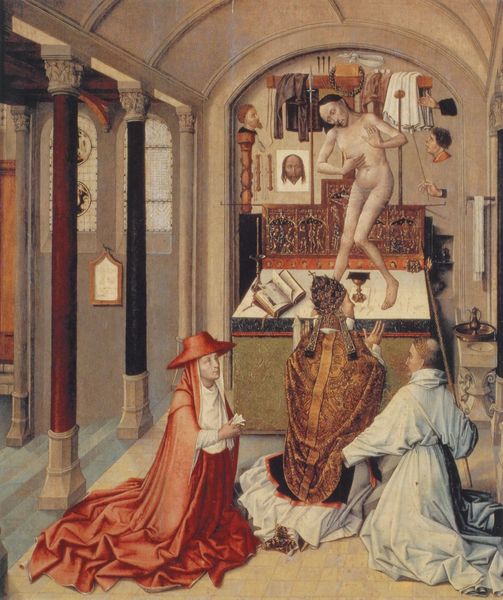
Titel: Die Messe des Hl. Gregor
Künstler: Robert Campin
Institution: Brüssel, Musées Royaux d’Art et d’Histoire
Schlagwörter: akt, gemälde, mann, nackt, umhang, weiß, menschen, fenster, handschuh, holz, hut, kleider, raum, schwarz, säule, säulen, rot, bibel, falten, haupt, kleidung, innenraum, kirche, gewand, gold, kelch, stoff, gewänder, renaissance, italien, bischof, papst, leuchter, gewölbe, buch, kreuz, religion, knien, kardinal, beten, gebet, kunst, brokat, altar, prister, christus, jesus, kreuzigung, leid, leiden, kniend, hostie, priester, mönch, erscheinung, speer, abendmahl, sünde, anbetung, dornenkrone, kommunion, tonsur, wunder, albrecht von brandenburg, schweisstuch, vera icon, reliquien, bischoff, opfergabe, offenes buch, gregor, marterwerkzeuge, klamotten, roter hut, martyrium christi, zughut, veraikon, religious painting, story, fiction, abstract, belief.